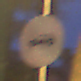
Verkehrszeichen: VerbotPersonenkraftwagen
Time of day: Night
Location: Outdoor (Urban)
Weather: Clear
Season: NotSpecified
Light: Artificial